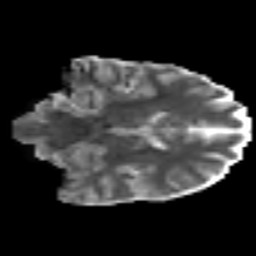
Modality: MD
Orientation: coronal
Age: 27
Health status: ill
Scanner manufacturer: philips
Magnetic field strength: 3 T
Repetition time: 9 s
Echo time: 0.127 s